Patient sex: M
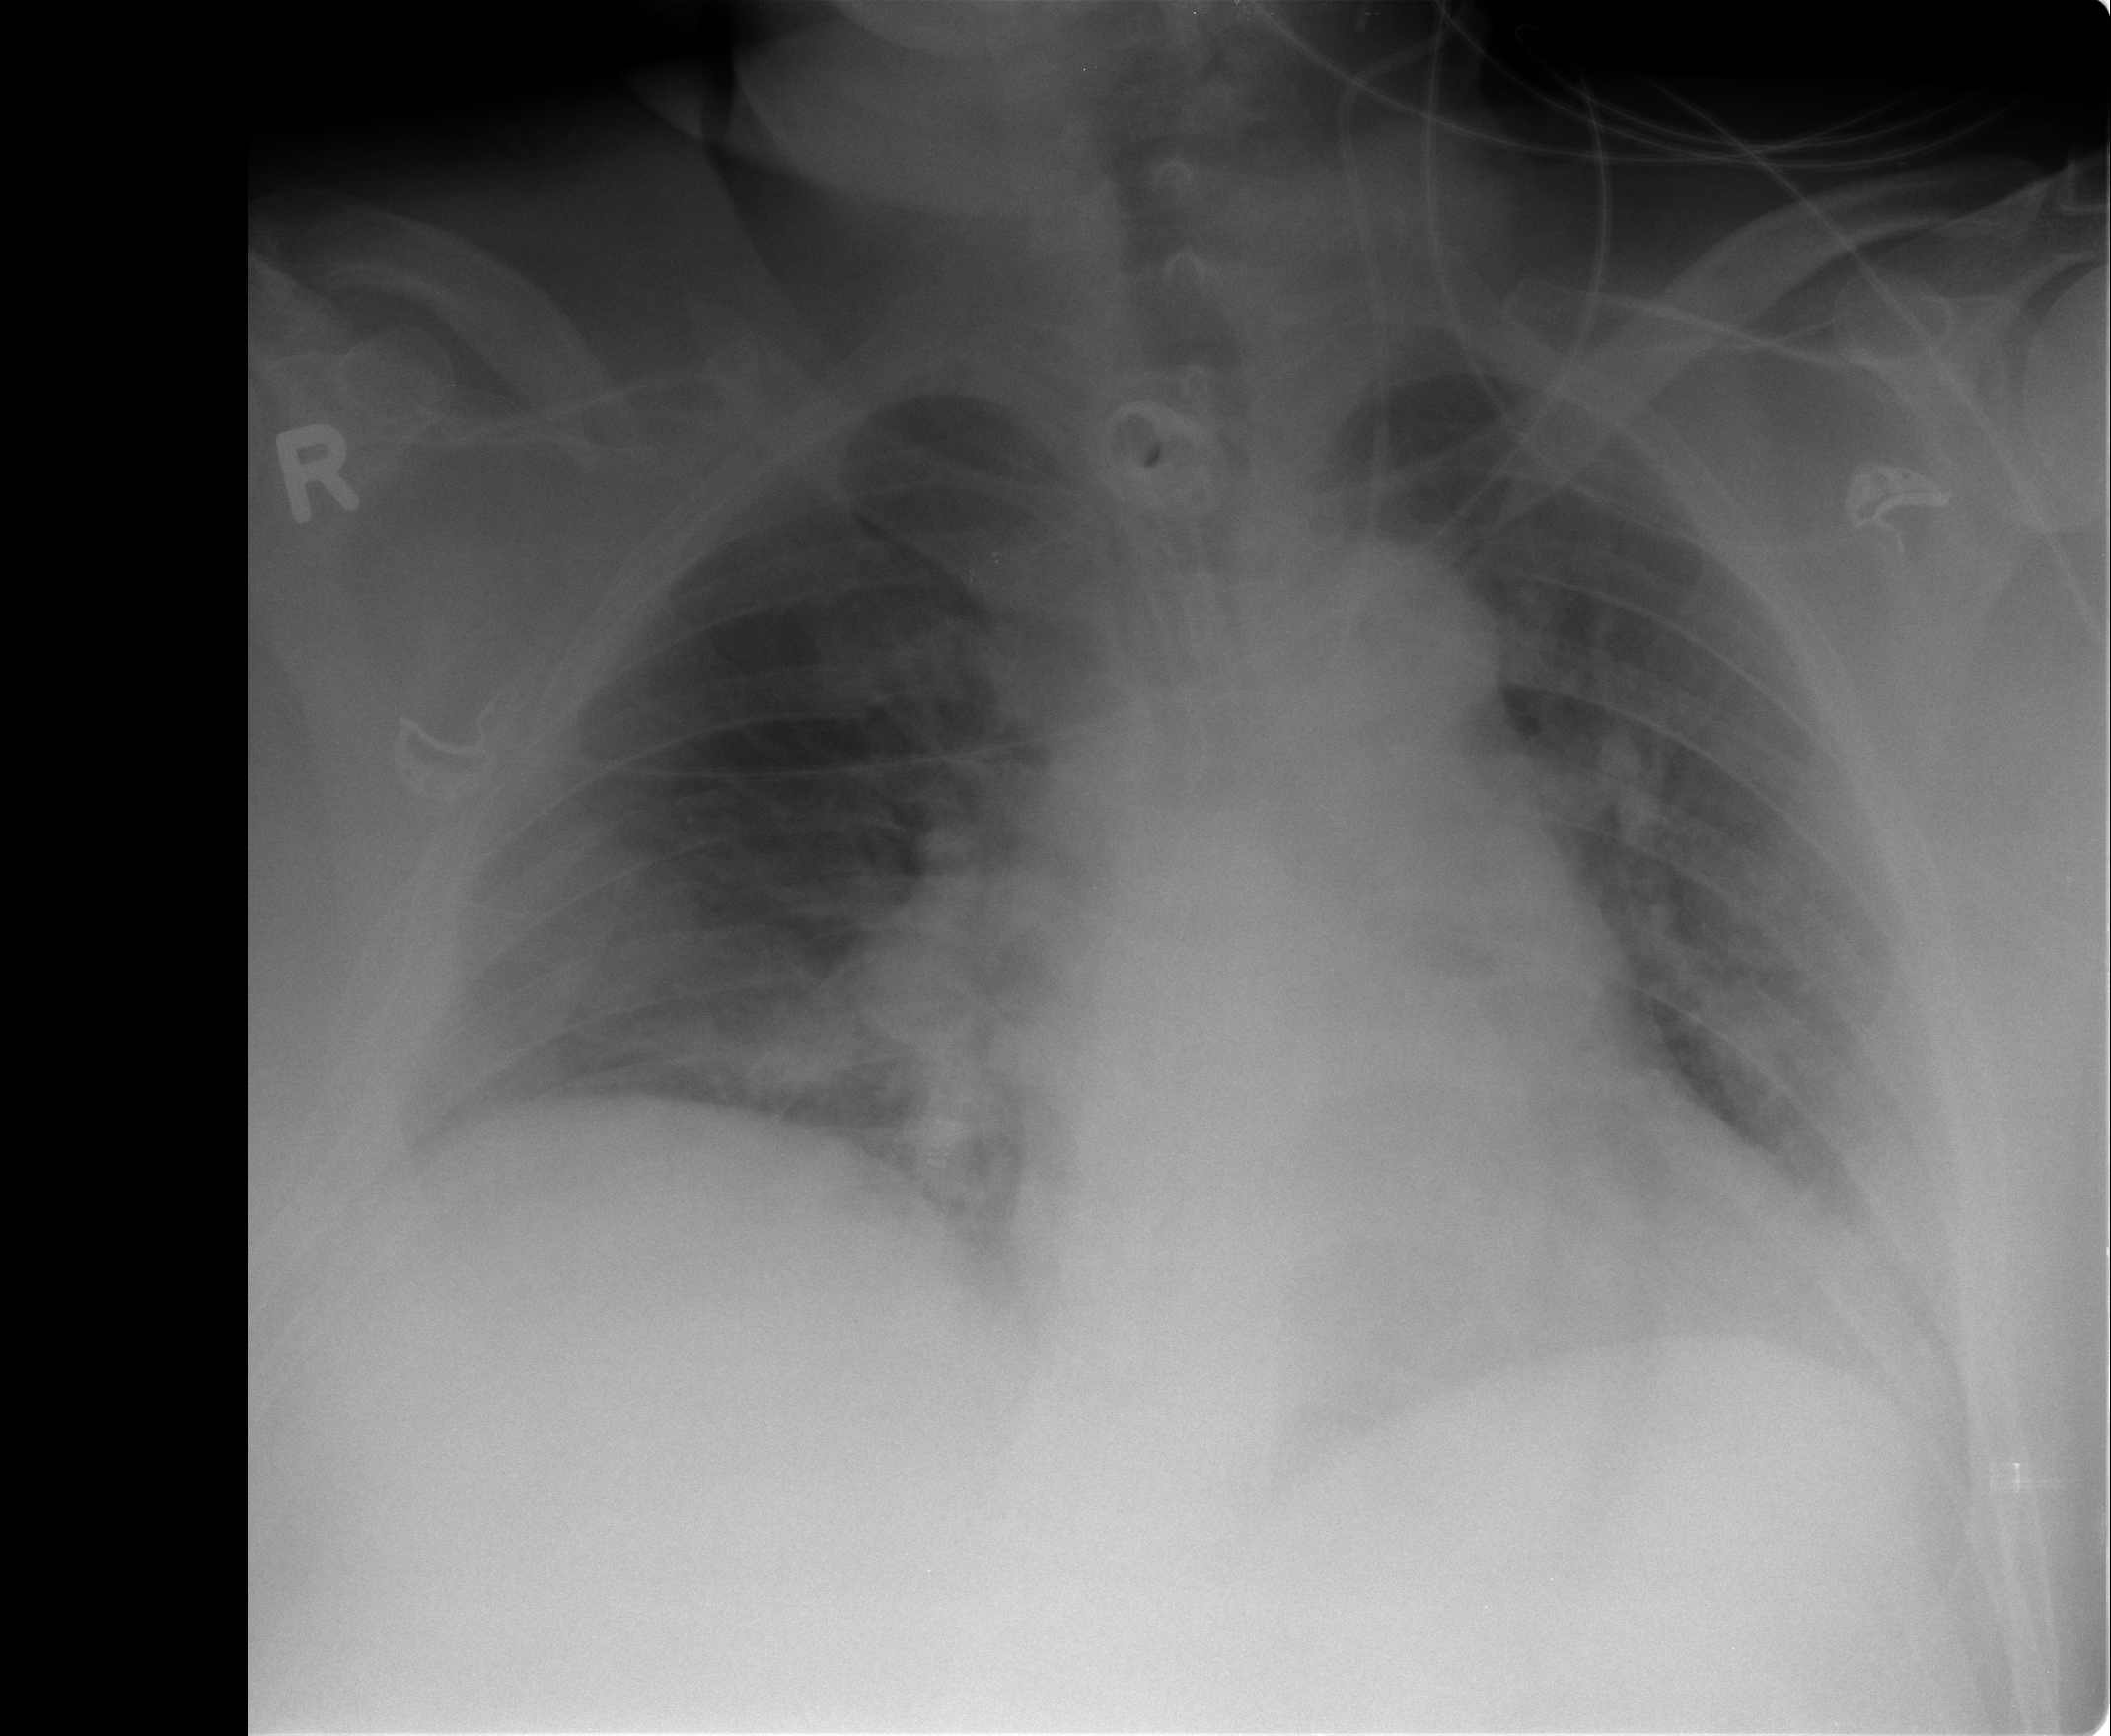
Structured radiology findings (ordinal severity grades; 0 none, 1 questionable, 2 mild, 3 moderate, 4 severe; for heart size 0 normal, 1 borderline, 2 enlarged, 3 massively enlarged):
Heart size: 0
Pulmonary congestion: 2
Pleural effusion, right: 2
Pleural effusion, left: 2
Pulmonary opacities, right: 1
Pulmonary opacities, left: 1
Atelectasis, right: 2
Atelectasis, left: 2